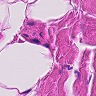
Metastatic tissue present: no